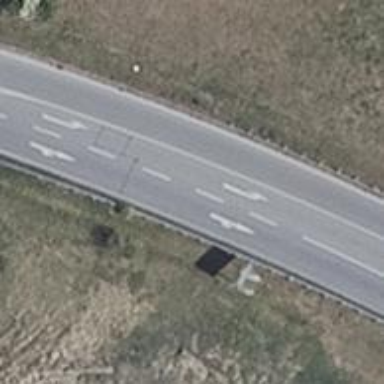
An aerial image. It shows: Primary road with asphalt surface.